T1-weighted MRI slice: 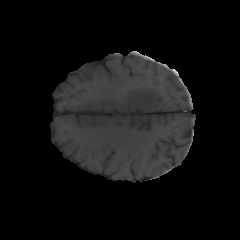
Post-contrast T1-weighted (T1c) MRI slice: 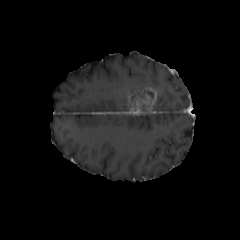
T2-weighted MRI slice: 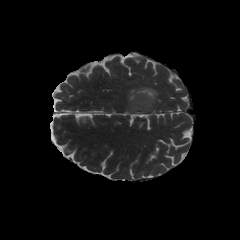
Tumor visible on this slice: yes